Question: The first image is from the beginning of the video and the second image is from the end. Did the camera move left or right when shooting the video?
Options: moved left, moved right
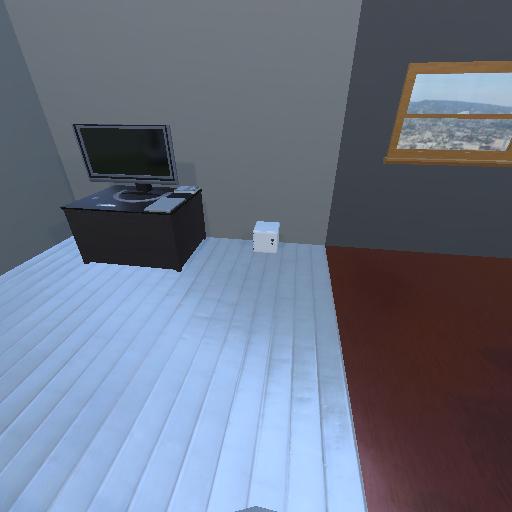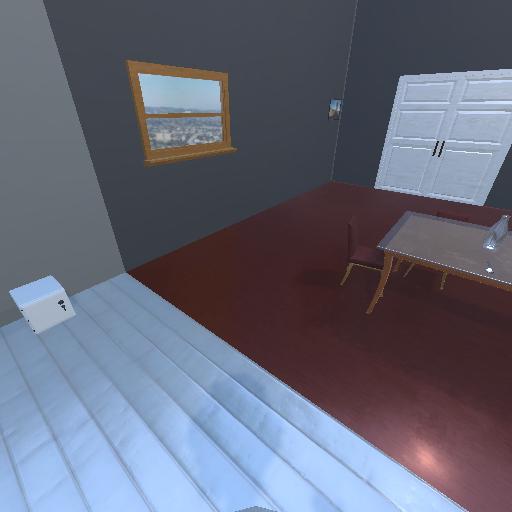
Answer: moved left